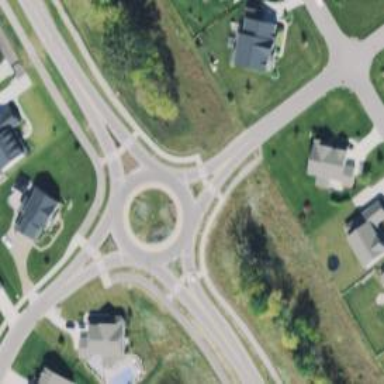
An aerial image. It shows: Crossing road.